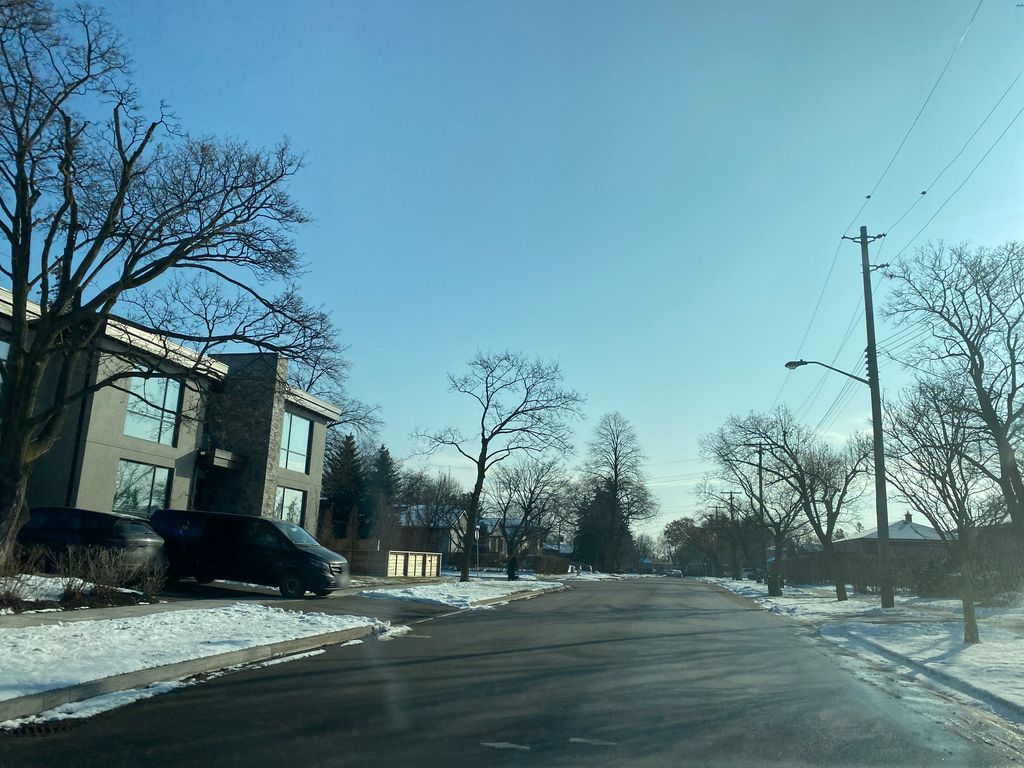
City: toronto